Field crop: maize
Growth stage: 1
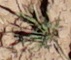
Species: lolium